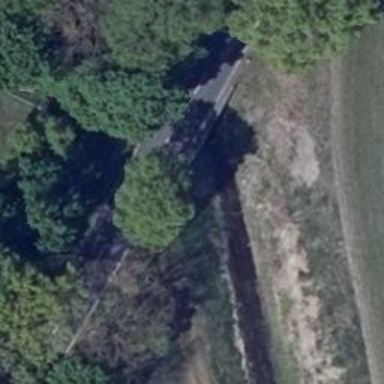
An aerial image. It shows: Secondary road on asphalt bridge.